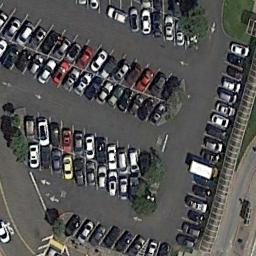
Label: parking_lot